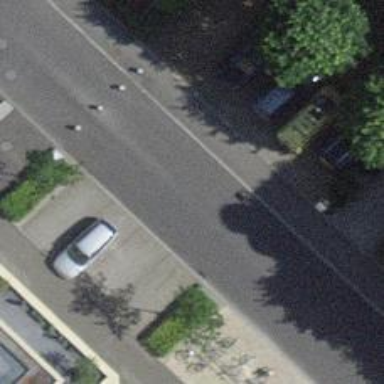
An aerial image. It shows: Rising bollard barrier.